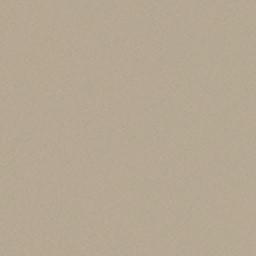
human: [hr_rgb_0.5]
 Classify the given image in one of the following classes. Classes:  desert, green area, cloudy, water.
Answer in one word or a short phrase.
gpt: desert